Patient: sex F, age 73
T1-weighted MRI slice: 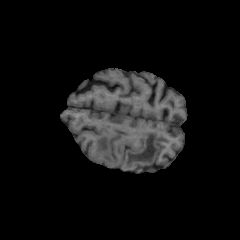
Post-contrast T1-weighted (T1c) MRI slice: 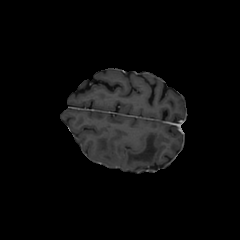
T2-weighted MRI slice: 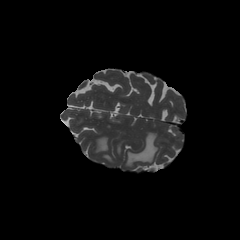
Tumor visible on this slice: yes
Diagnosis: Glioblastoma, IDH-wildtype
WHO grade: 4